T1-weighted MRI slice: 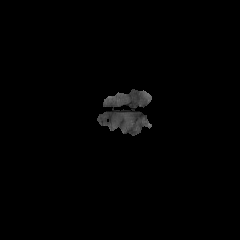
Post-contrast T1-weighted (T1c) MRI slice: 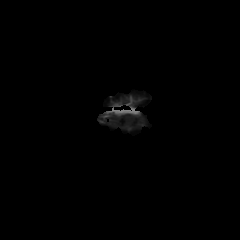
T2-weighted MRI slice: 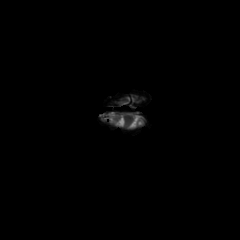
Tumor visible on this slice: no